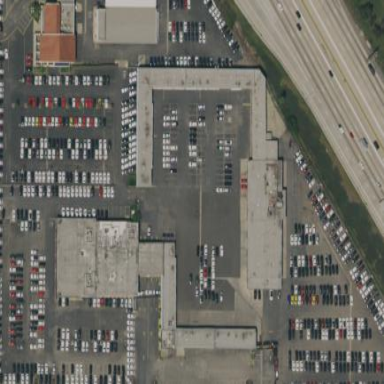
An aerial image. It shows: Commercial building.